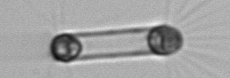
Label: Corethron_hystrix